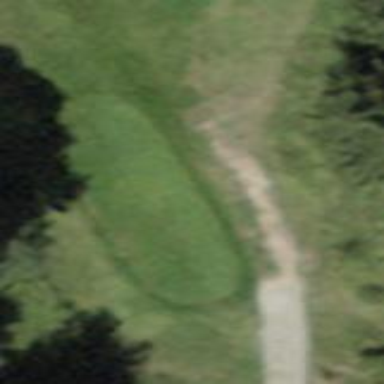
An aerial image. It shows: Grassy area designated as golf tee.